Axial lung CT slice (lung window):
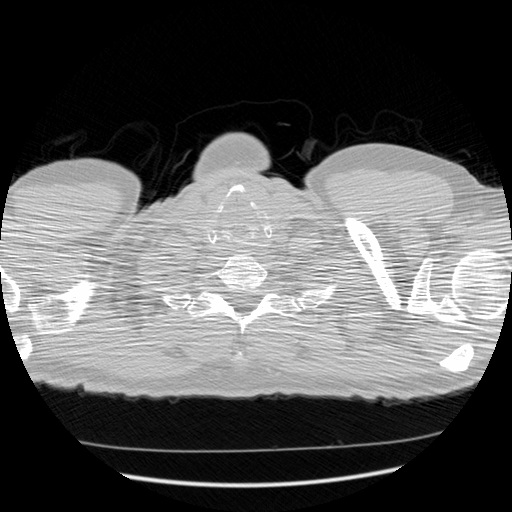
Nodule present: no